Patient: sex M, age 69
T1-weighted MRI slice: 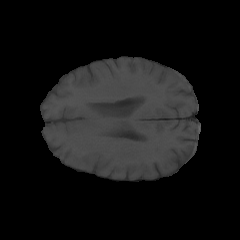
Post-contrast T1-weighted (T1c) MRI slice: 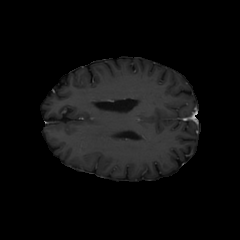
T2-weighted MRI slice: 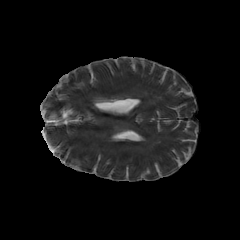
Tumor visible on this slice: no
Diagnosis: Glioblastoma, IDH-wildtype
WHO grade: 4